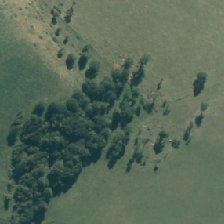
Land cover: indigenous_forest